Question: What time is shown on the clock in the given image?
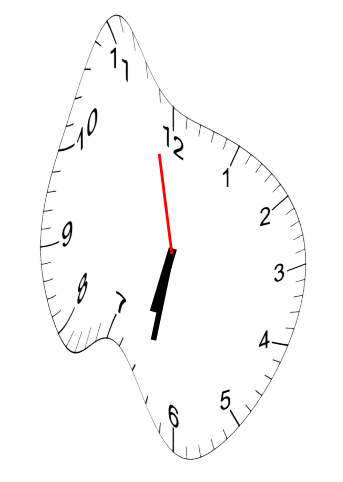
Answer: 06:31:58